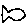
Label: fish